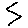
Label: zigzag